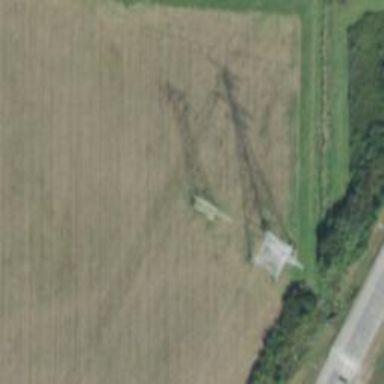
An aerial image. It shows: Lattice structure tower used for power distribution.